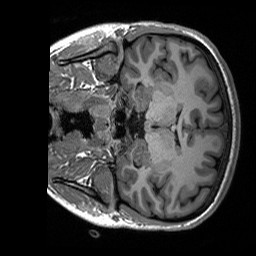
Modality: T1w
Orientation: coronal
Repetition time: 8 s
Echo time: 0.066 s